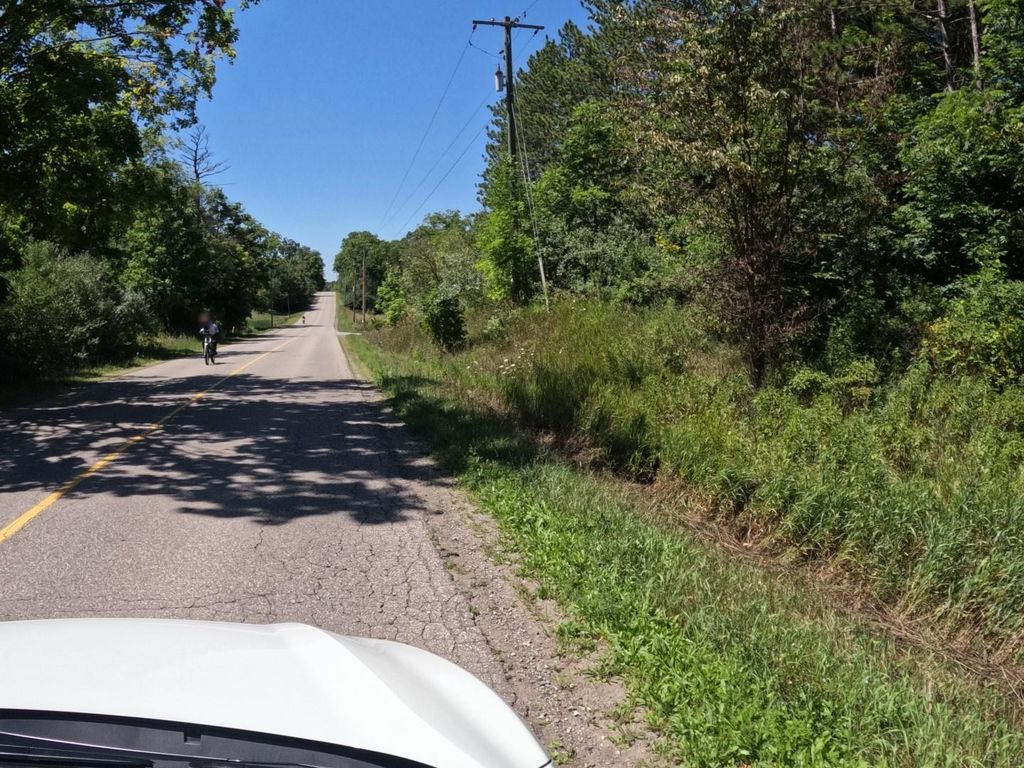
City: kitchener-waterloo